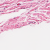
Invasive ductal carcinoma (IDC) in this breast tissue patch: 0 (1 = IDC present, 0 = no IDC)